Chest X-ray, PA view. Patient: 77 years old, sex M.
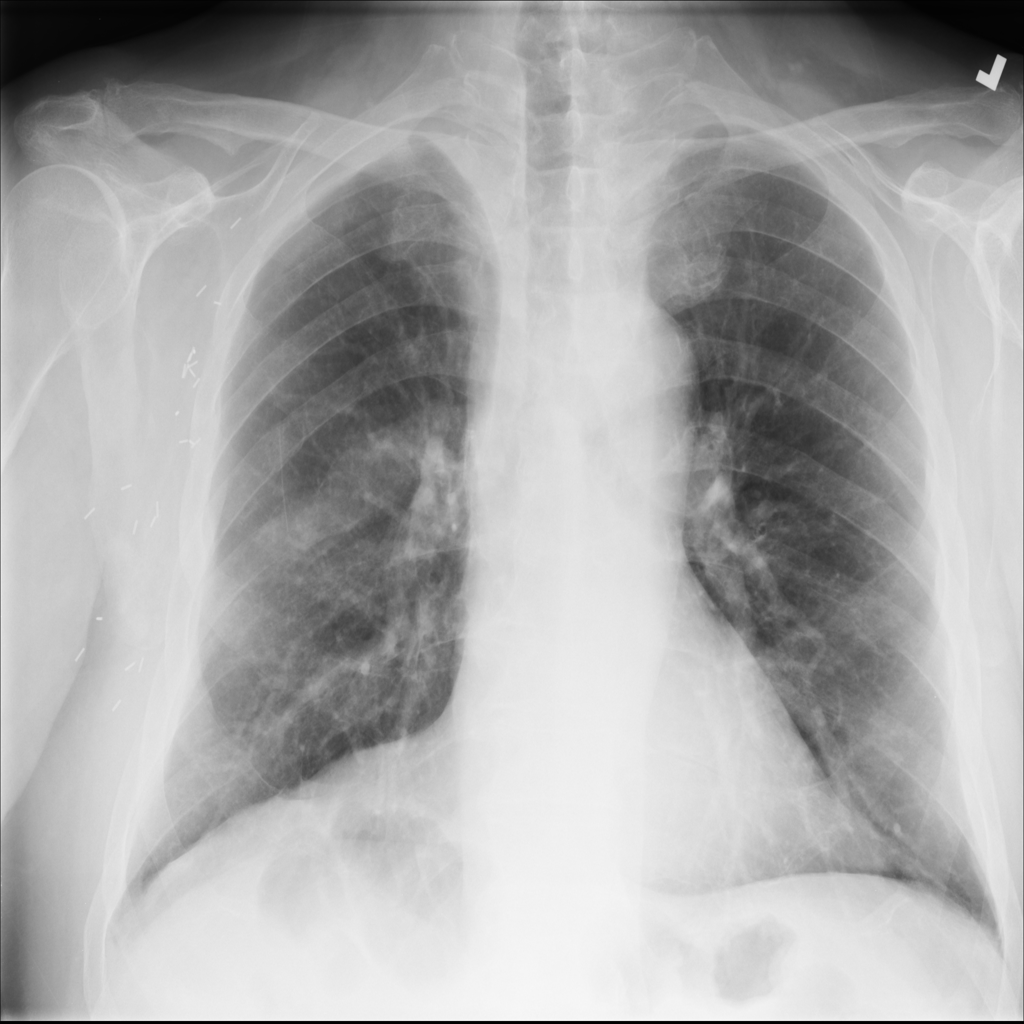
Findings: Pleural_Thickening